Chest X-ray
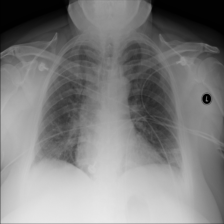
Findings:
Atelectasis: negative
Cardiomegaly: negative
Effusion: negative
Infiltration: positive
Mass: negative
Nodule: negative
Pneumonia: negative
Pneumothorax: negative
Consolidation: positive
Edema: negative
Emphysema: negative
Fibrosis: negative
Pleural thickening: negative
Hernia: negative